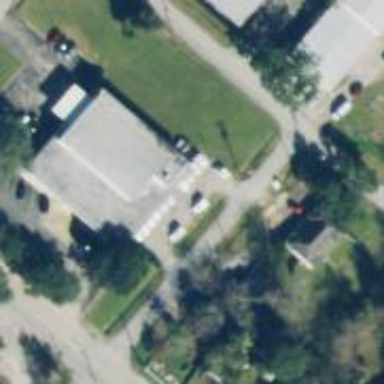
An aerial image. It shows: Building serving as post office.